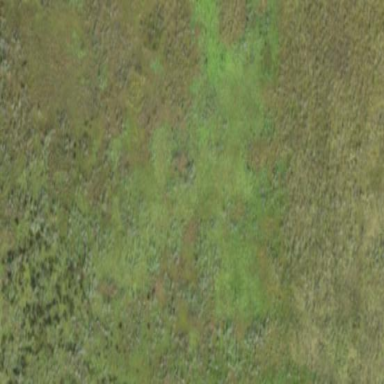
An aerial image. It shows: Marsh wetland.